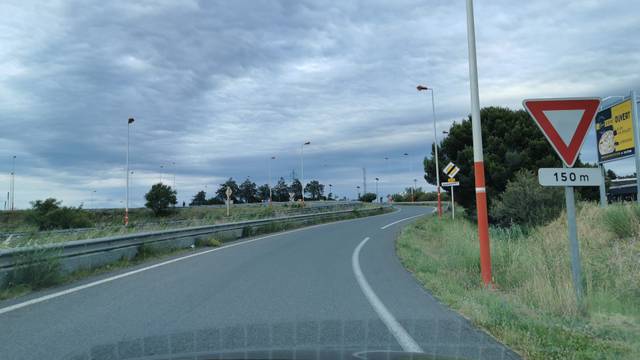
Region: France
Coordinates: 43.165, 2.986